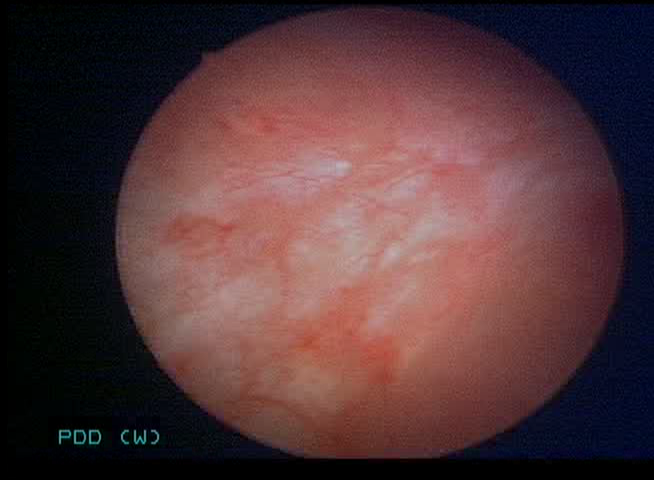
Modality: WLC
Class: Normal mucosa
Bladder cancer association: No